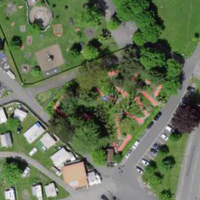
EUNIS habitat code: 55
Species observed at this site:
Anas crecca
Alopochen aegyptiaca
Heracleum sphondylium
Aythya ferina